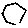
Label: hexagon